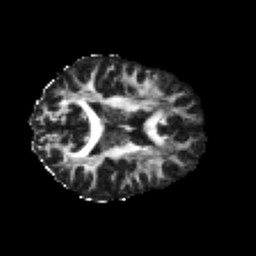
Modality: FA
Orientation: axial
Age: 44
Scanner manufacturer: philips
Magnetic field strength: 3 T
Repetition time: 8.592 s
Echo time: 0.1268 s